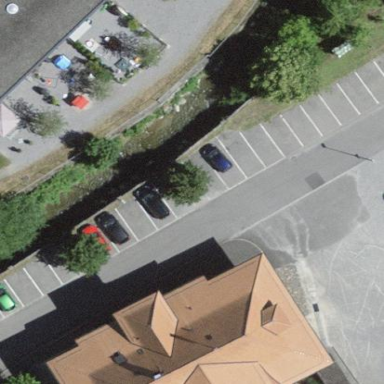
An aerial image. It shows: Street-side parking lot with asphalt surface.